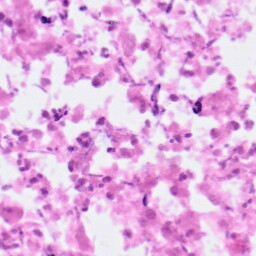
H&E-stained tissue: Pancreatic